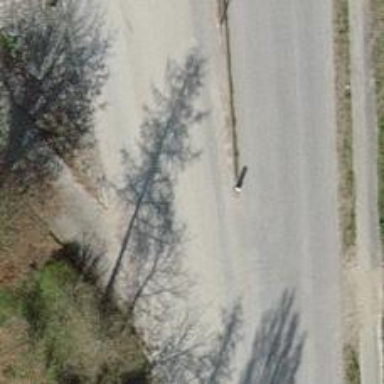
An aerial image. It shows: Swing gate barrier.